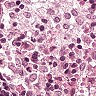
Metastatic tissue present: no